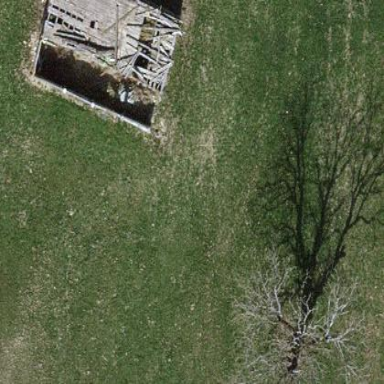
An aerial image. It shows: Farm building.